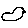
Label: bird